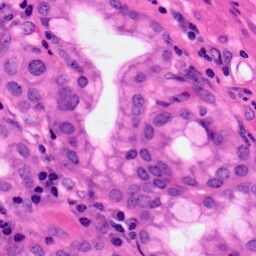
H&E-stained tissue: Pancreatic